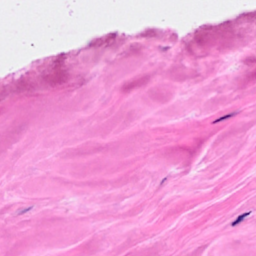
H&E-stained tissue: Breast